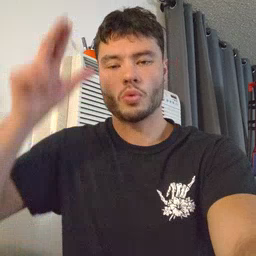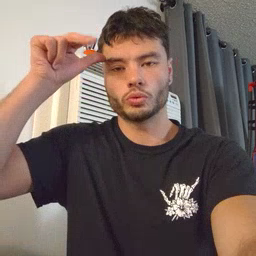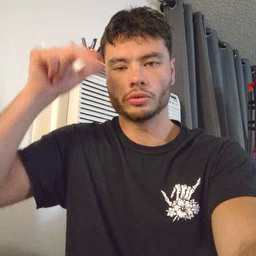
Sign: horse